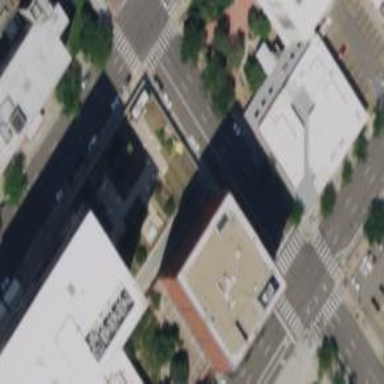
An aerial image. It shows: Building with brown roof.